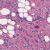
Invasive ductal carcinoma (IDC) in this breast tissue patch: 1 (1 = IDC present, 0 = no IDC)